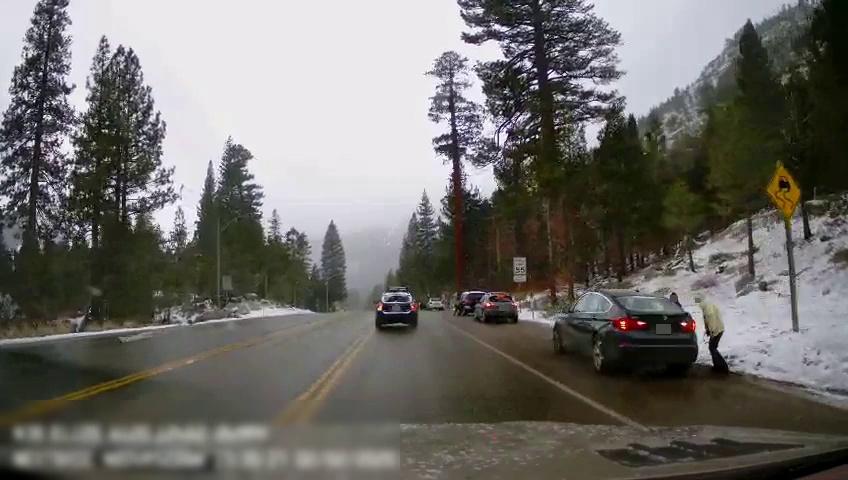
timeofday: Day
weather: Snowy
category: Drivable Space
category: Vehicles | Car
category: Pedestrians
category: Vehicles | SUV
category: Pedestrians
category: Vehicles | SUV
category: Pedestrians
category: Pedestrians
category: Vehicles | Car
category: Vehicles | SUV
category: Lanes | Current Lane
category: Lanes | Opposite Lane
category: Lanes | Opposite Lane
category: Lanes | Current Lane
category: Traffic | Signs
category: Traffic | Signs
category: Traffic | Signs